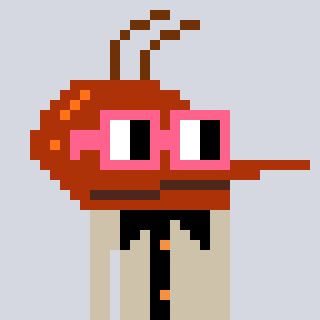
a pixel art character with square pink glasses, a mosquito-shaped head and a bege-colored body on a cool background